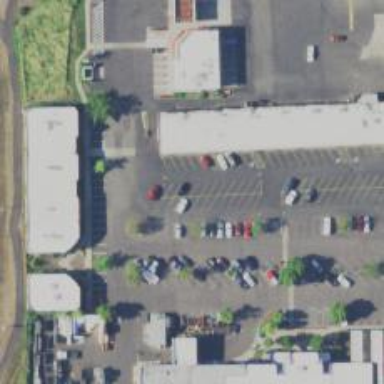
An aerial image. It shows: Convenience shop.